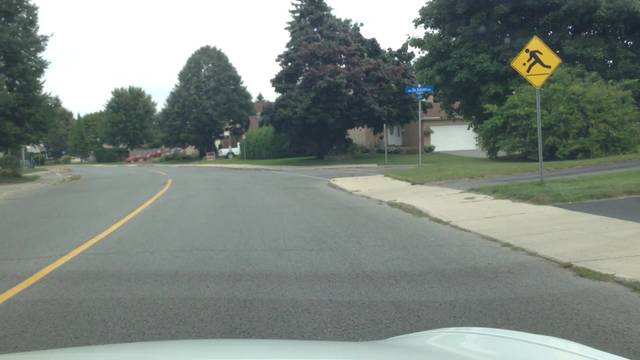
Region: Canada
Coordinates: 45.464, -75.483